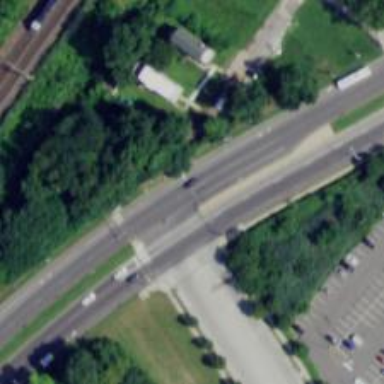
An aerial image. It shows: Primary highway.